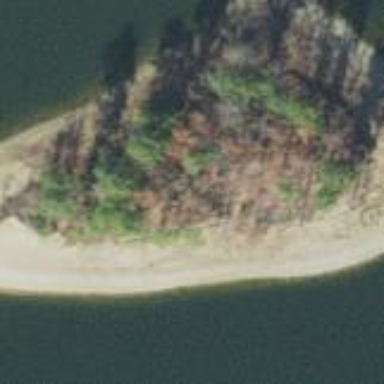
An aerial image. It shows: Islet covered with forest.